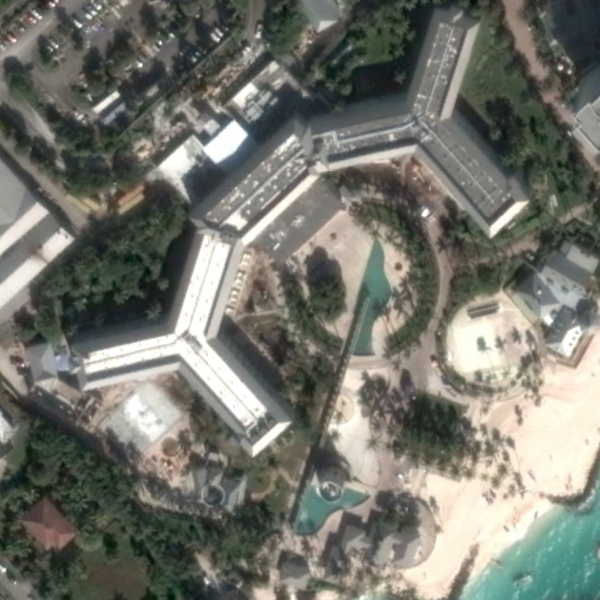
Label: Resort